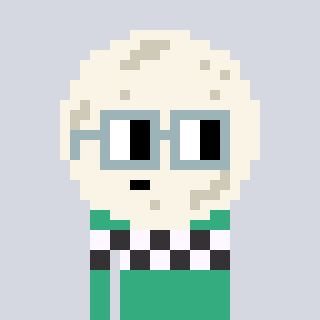
a pixel art character with square dark gray glasses, a moon-shaped head and a teal-colored body on a cool background